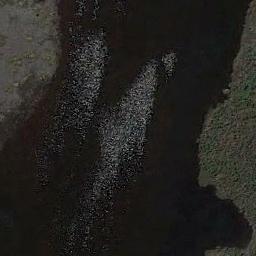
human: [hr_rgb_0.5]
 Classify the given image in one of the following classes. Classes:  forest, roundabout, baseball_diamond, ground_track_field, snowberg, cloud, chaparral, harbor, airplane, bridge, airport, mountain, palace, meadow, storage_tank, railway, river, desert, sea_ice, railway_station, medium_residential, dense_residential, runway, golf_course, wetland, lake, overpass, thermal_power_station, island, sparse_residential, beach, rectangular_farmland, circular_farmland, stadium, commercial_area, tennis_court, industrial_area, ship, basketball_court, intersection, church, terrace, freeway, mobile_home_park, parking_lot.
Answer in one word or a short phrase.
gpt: wetland